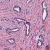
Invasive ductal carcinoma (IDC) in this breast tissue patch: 1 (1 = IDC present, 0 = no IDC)